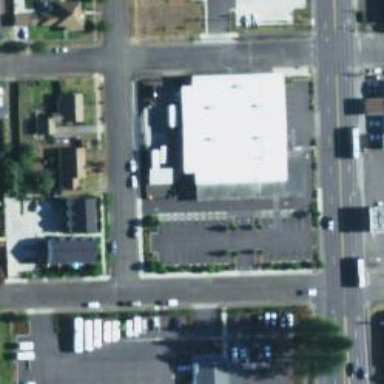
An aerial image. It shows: Building.